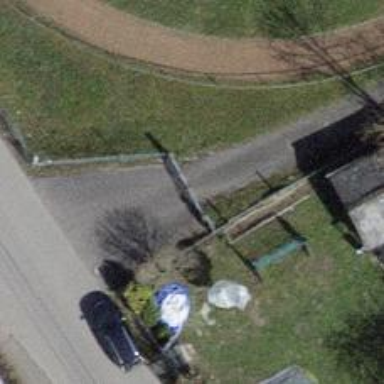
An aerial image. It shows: Gate.